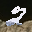
Label: 2